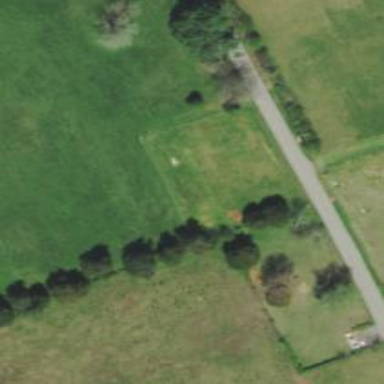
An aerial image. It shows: Cemetery.